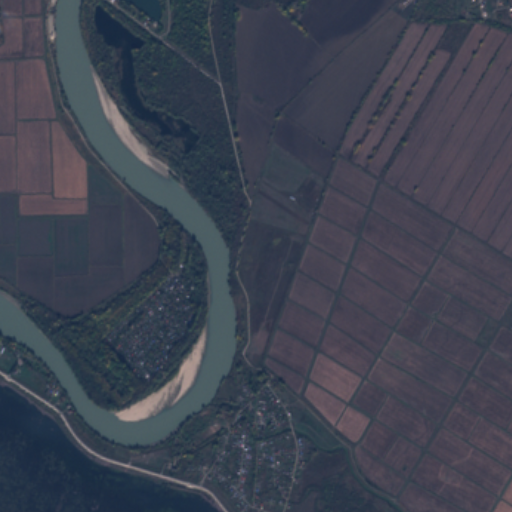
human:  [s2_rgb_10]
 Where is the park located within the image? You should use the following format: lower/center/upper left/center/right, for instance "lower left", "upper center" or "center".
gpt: The park is located in the lower center of the image.
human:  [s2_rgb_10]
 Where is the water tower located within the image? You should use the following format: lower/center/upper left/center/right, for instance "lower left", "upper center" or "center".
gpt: The water tower is located in the lower center of the image.
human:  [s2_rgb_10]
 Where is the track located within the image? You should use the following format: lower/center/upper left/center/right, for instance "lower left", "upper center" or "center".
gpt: There is no track in the image.